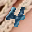
Label: 4